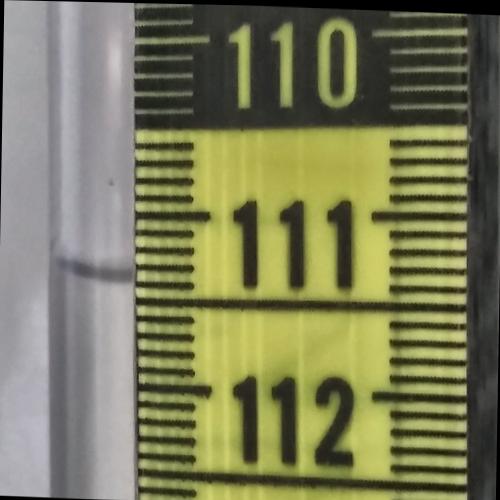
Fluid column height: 111.4 cm